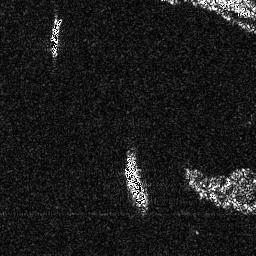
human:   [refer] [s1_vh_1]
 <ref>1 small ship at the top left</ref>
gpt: <box>[[19, 5, 23, 22, 0]]</box>